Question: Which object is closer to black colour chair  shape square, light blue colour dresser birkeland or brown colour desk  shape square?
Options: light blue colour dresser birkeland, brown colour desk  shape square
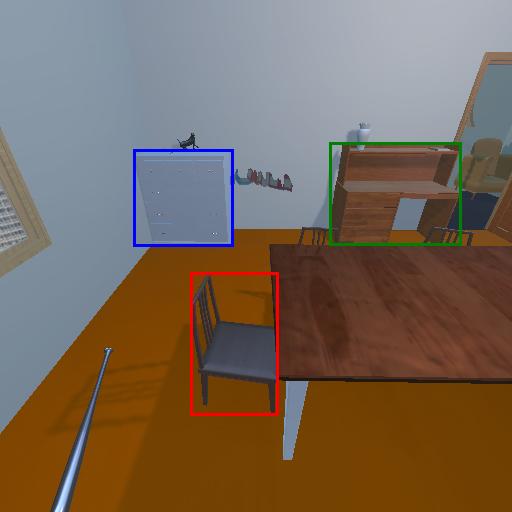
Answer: light blue colour dresser birkeland